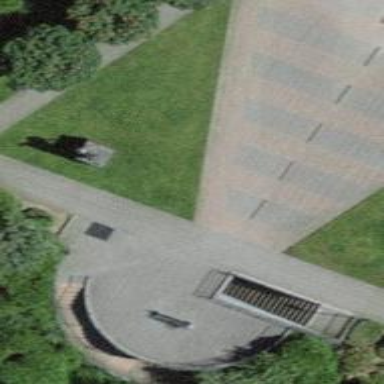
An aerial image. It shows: Statue is featured in the image.